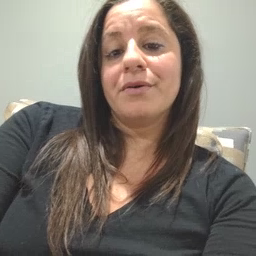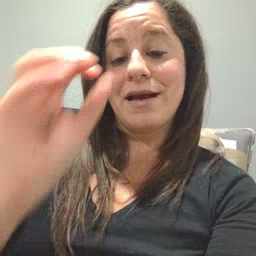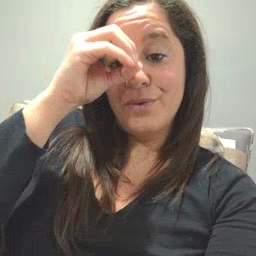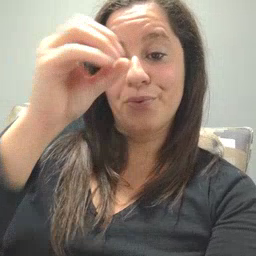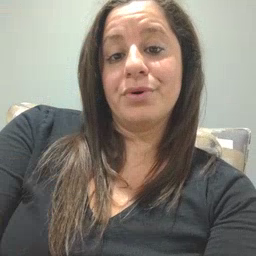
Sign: owl